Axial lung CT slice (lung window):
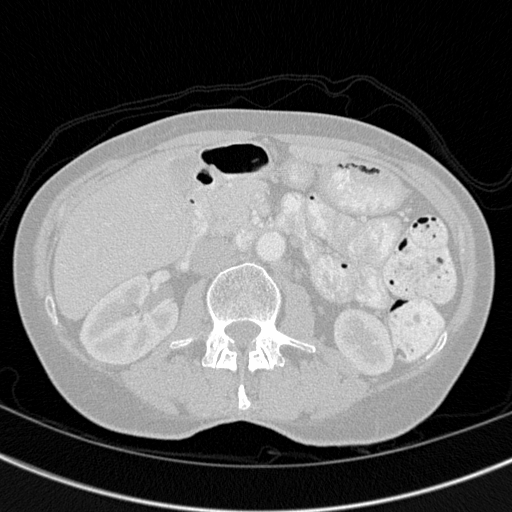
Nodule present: no